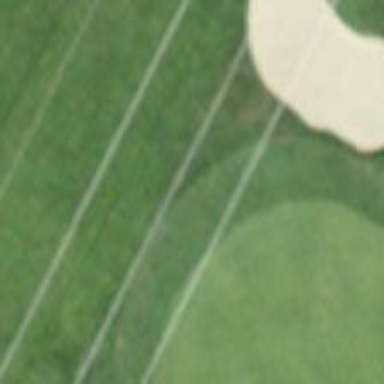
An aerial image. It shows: Golf bunker.